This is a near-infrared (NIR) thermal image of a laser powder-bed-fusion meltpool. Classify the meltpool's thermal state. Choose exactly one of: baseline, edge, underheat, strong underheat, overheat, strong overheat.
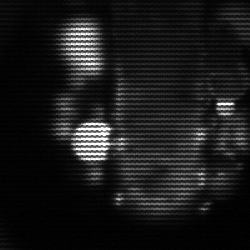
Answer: strong underheat